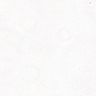
Metastatic tissue present: no